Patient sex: M
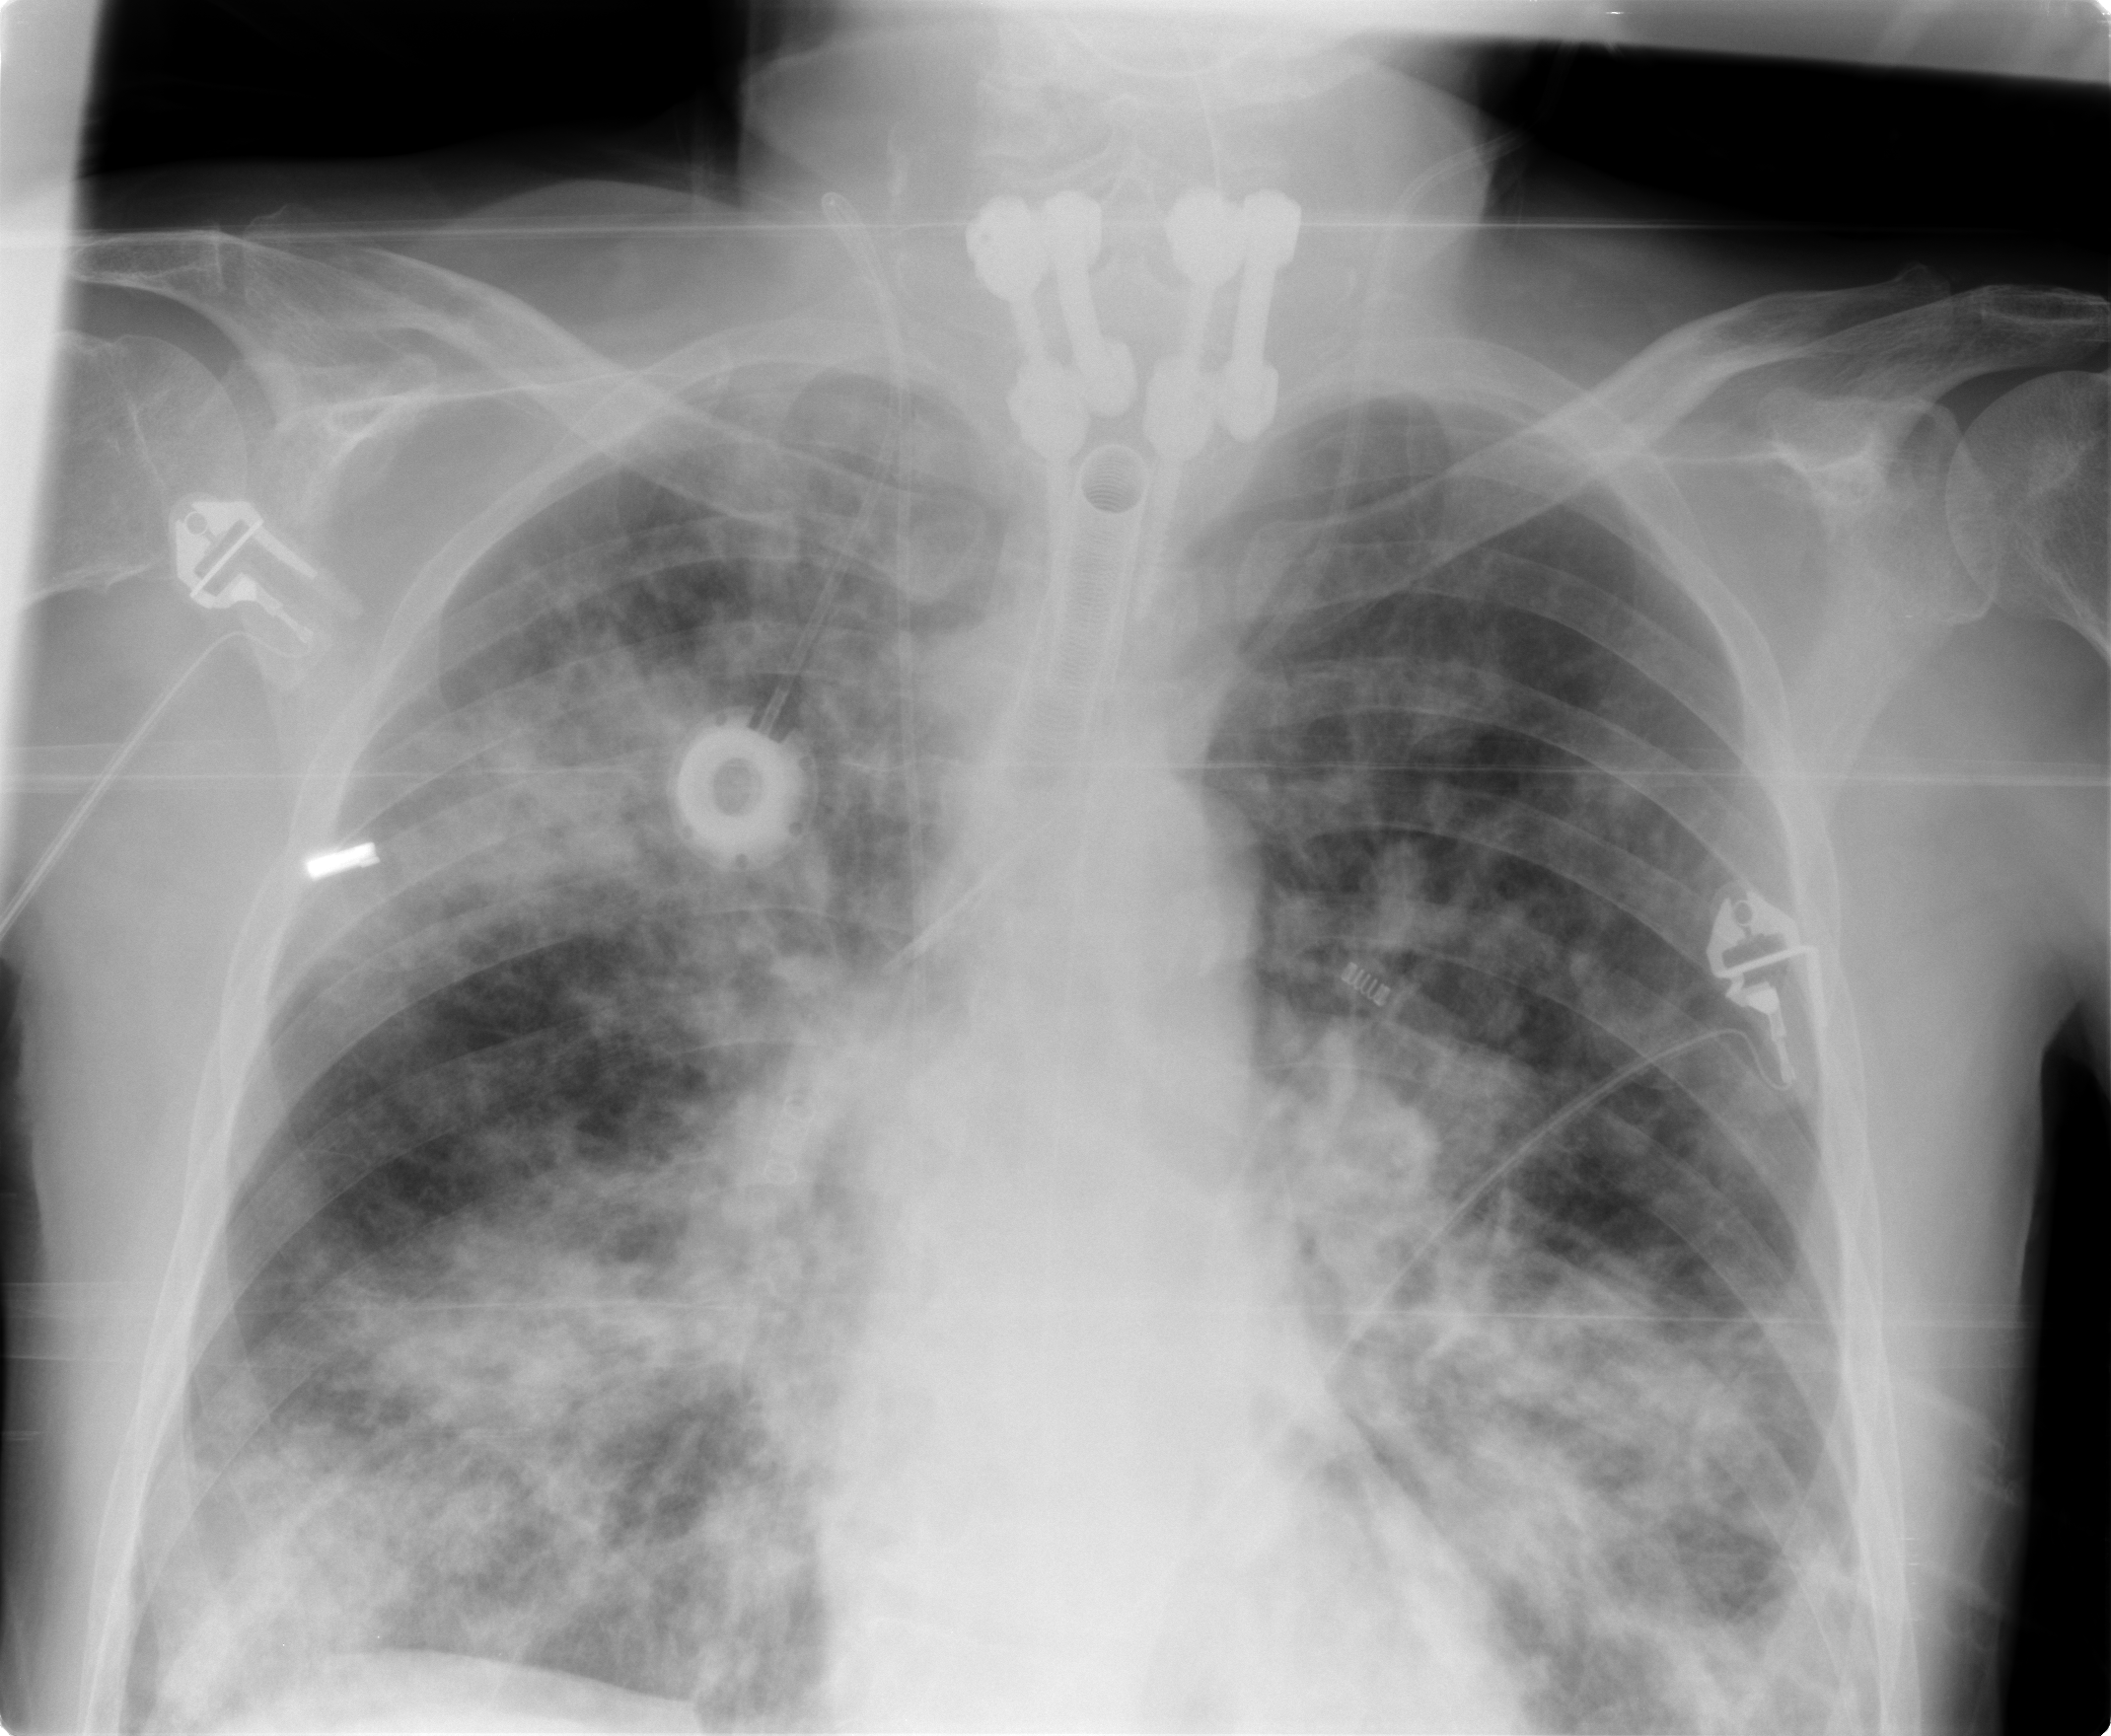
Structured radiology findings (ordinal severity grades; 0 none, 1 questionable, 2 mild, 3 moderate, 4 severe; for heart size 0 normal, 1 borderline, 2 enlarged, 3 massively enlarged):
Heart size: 0
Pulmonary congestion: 2
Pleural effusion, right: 0
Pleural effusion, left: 0
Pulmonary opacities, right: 3
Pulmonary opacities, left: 3
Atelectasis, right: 3
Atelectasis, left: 2